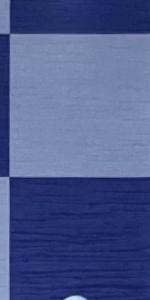
Label: Empty